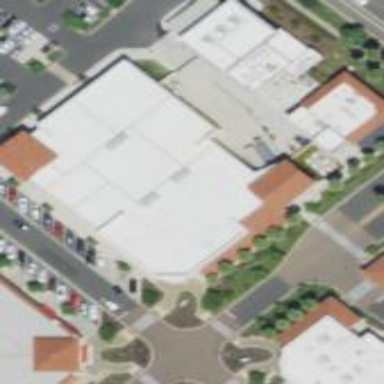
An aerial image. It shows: Retail building.